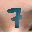
Label: 7